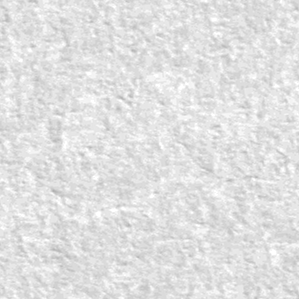
Label: frost